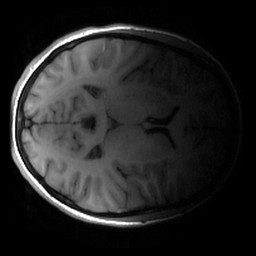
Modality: T1w
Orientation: axial